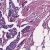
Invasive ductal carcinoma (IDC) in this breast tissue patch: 1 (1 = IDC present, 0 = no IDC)